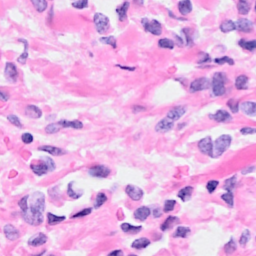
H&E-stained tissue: Breast